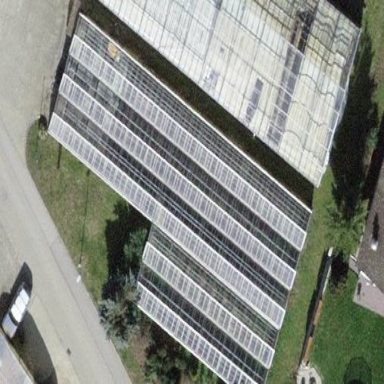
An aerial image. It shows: Greenhouse.